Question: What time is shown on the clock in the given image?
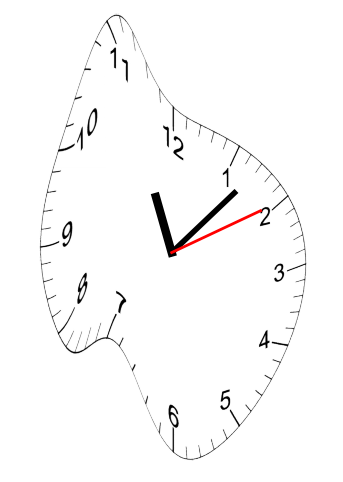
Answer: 11:07:10